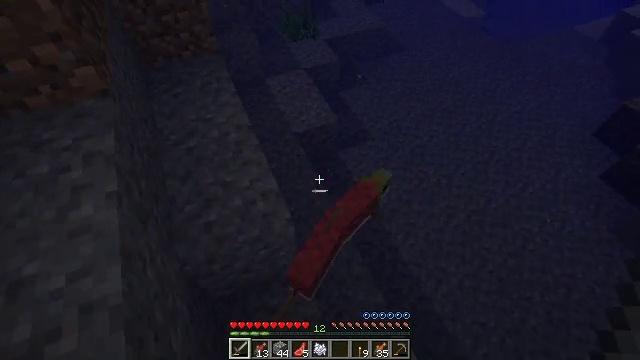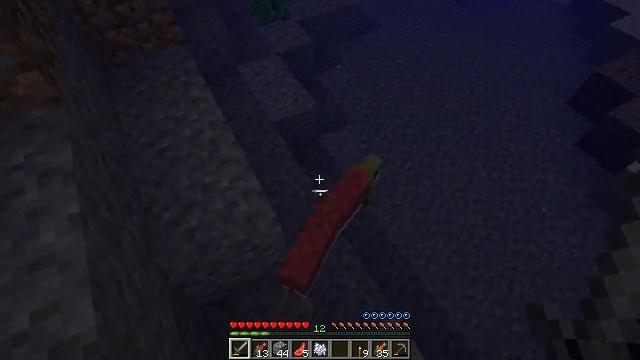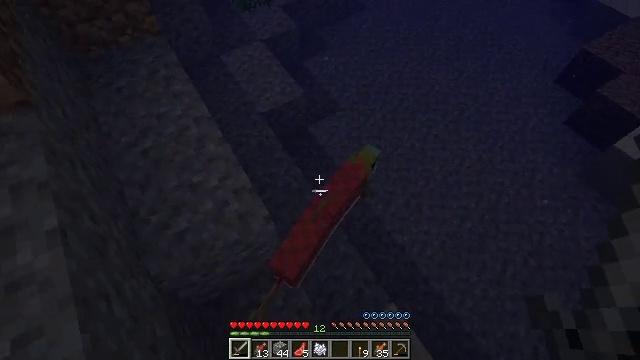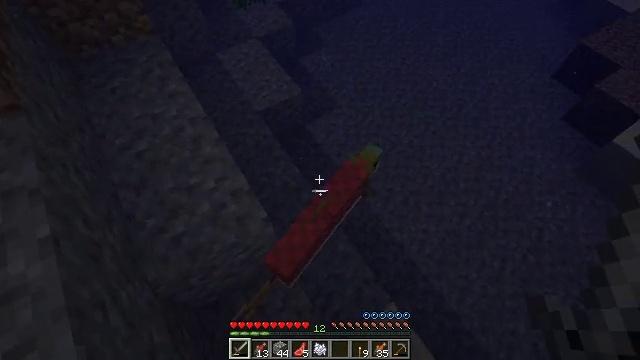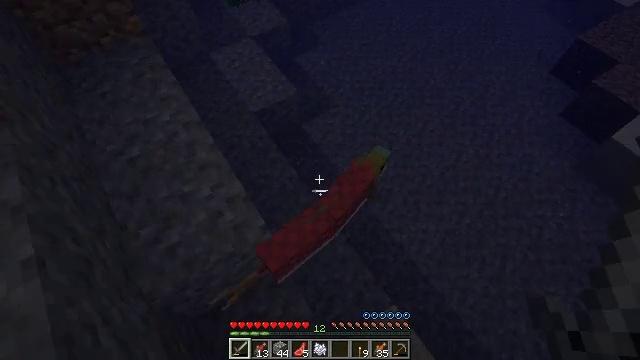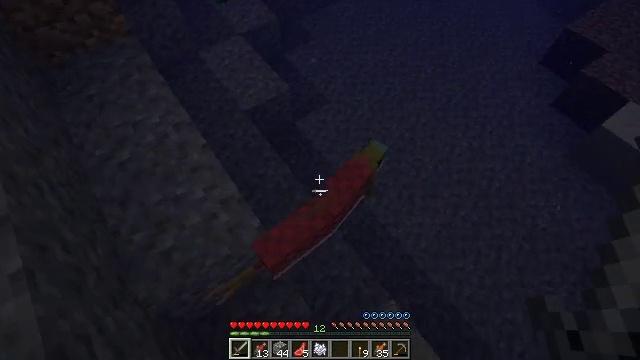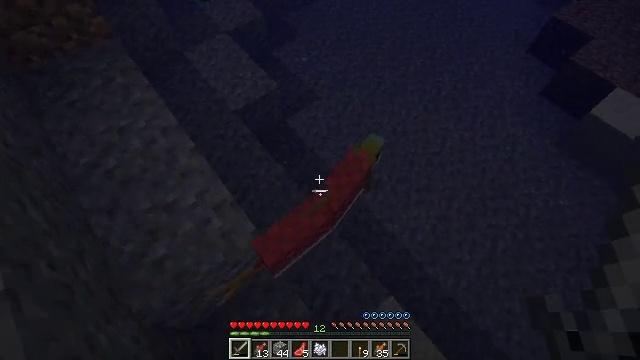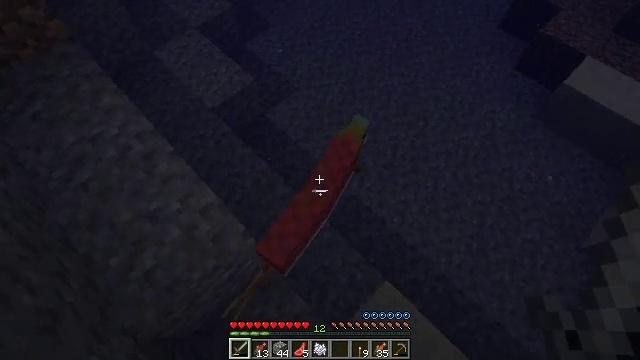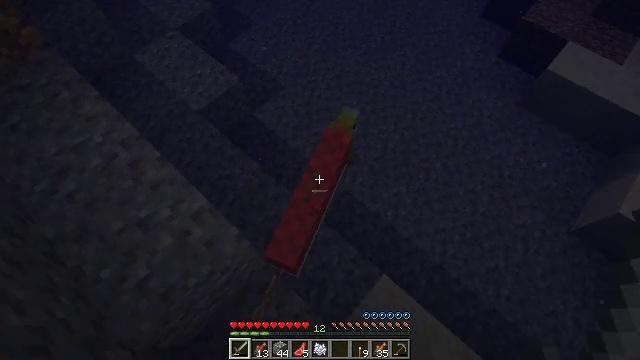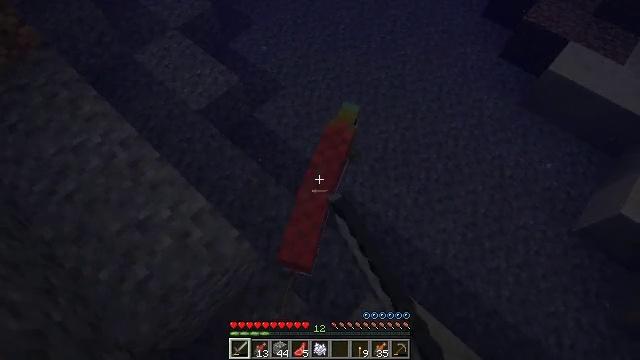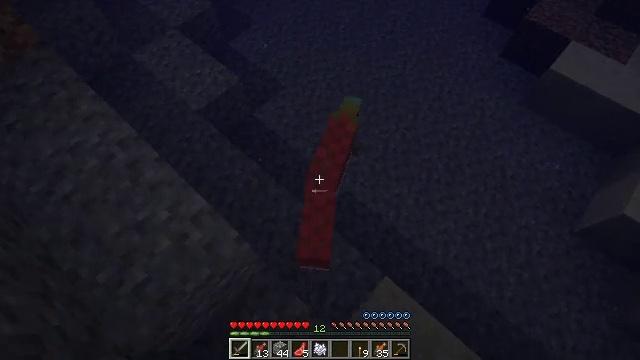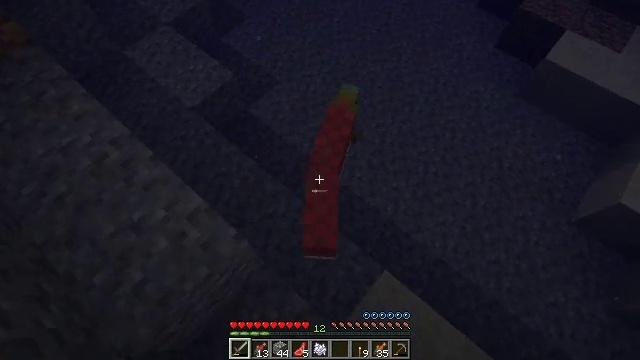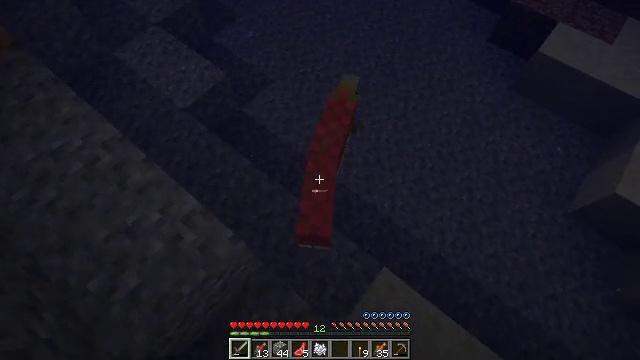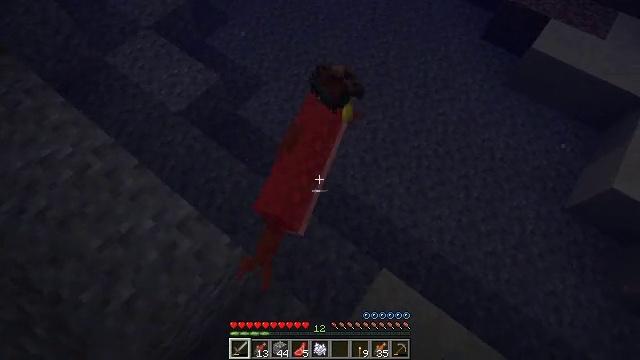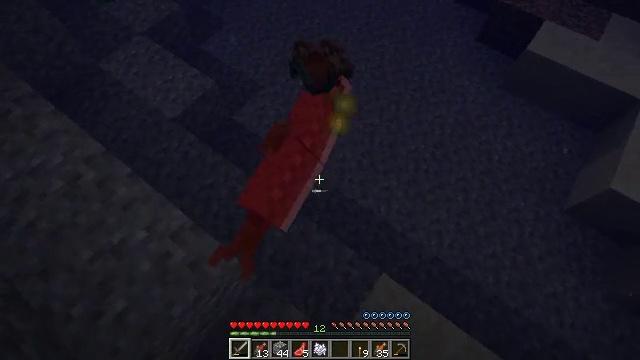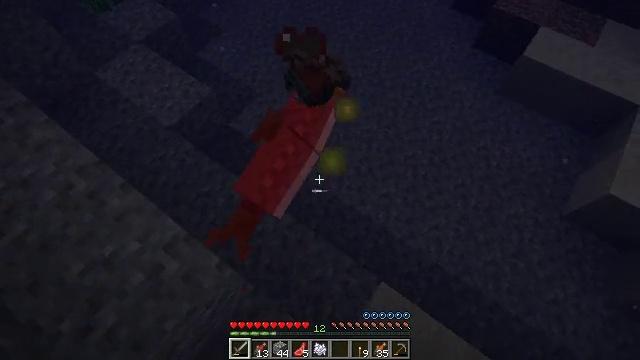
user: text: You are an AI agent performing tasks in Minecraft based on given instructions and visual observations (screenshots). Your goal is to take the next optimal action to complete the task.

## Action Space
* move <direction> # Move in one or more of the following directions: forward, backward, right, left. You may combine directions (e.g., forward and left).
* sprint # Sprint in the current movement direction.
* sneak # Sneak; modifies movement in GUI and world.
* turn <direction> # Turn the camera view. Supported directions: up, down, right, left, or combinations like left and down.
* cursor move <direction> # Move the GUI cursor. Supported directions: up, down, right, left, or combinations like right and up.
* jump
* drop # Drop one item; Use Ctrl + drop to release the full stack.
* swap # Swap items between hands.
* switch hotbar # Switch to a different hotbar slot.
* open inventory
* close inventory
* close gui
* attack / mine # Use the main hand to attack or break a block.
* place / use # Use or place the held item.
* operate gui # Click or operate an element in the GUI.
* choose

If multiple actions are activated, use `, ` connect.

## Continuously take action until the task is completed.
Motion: motion action
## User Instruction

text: Kill the salmon.
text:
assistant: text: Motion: move forward, turn right and down
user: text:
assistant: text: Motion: move forward, turn right and down
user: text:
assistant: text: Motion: no_op
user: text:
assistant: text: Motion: turn right
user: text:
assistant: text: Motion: turn right
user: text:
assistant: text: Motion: turn right
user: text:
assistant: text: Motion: turn right and down
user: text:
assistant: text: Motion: turn right, attack / mine
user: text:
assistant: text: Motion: attack / mine
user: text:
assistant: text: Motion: attack / mine
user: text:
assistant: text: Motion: turn right, attack / mine
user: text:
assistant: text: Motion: turn right
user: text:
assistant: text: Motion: move forward, turn right
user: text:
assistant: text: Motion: move forward and move right
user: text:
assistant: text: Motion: move forward and move right, turn up
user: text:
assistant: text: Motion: move forward and move right, turn up
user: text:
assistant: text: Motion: move forward, turn left and up
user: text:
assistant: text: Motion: move forward, turn left and up
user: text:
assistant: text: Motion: move forward, turn left and up
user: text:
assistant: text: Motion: move forward, turn up
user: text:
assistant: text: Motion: move forward, turn up
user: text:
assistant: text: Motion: move forward, turn up
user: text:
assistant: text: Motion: move forward
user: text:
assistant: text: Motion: move forward
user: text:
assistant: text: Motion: move forward
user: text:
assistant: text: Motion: move forward
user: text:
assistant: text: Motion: move forward, turn left
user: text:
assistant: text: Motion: move forward, turn left and up
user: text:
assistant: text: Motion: move forward, turn left and up
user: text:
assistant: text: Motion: move forward, turn left and up